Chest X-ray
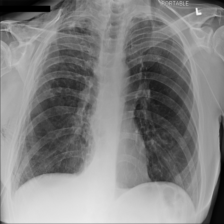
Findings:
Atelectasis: negative
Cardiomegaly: negative
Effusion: negative
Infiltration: negative
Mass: negative
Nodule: negative
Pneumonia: negative
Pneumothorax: negative
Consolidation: negative
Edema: negative
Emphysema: positive
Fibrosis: negative
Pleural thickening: negative
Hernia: negative